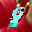
Label: 8